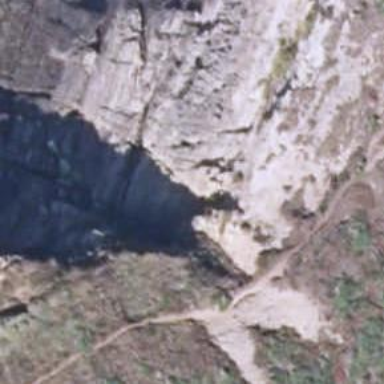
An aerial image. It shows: Cliff in nature.